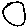
Label: moon